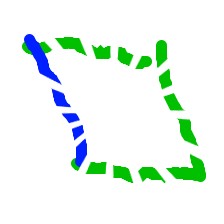
Shape: parallelogram